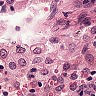
Metastatic tissue present: no